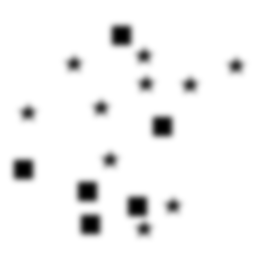
Squares: 6
Triangles: 0
Stars: 10
Total shapes: 16